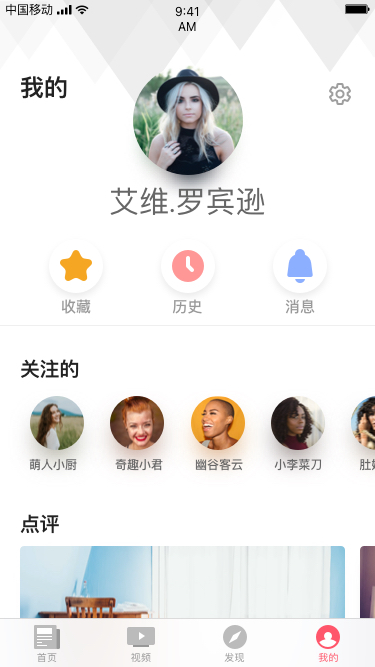
Text in this UI design:
艾维.罗宾逊
收藏
历史
消息
关注的
萌人小厨
奇趣小君
幽谷客云
小李菜刀
肚娘娘
点评
我的